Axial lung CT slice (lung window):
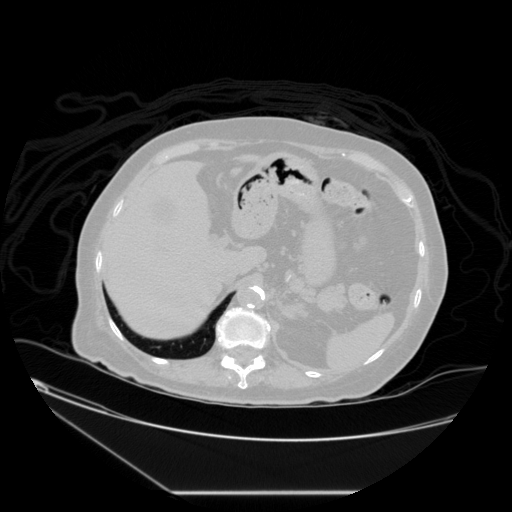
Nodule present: no